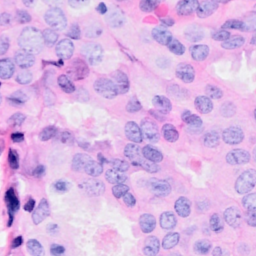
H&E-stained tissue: Breast